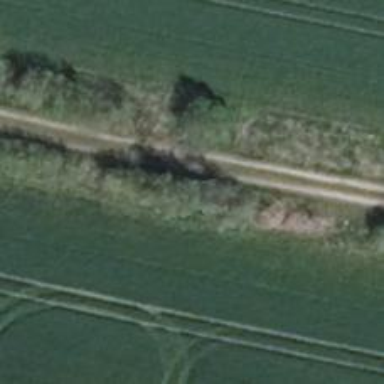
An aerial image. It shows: Row of deciduous broadleaved trees.